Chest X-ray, PA view. Patient: 45 years old, sex M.
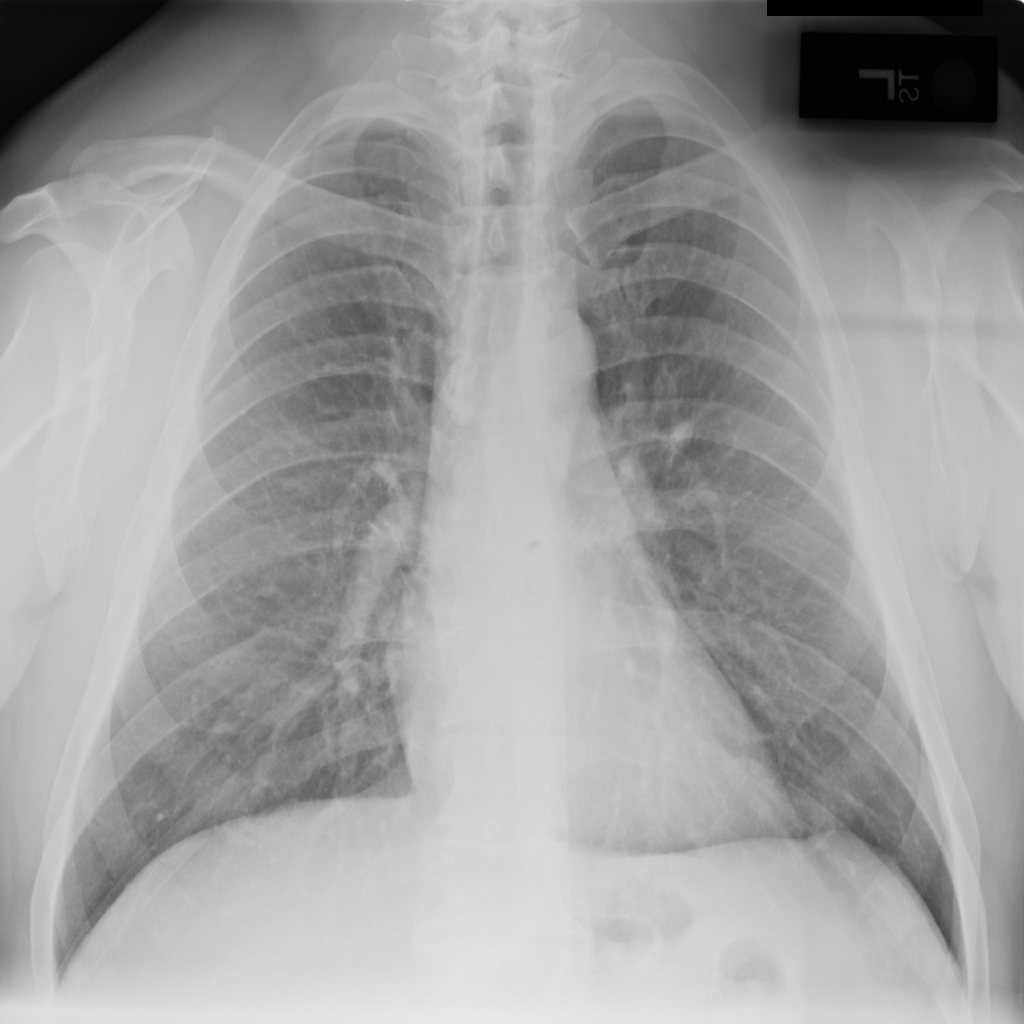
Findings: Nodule